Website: walmart
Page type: billing-address
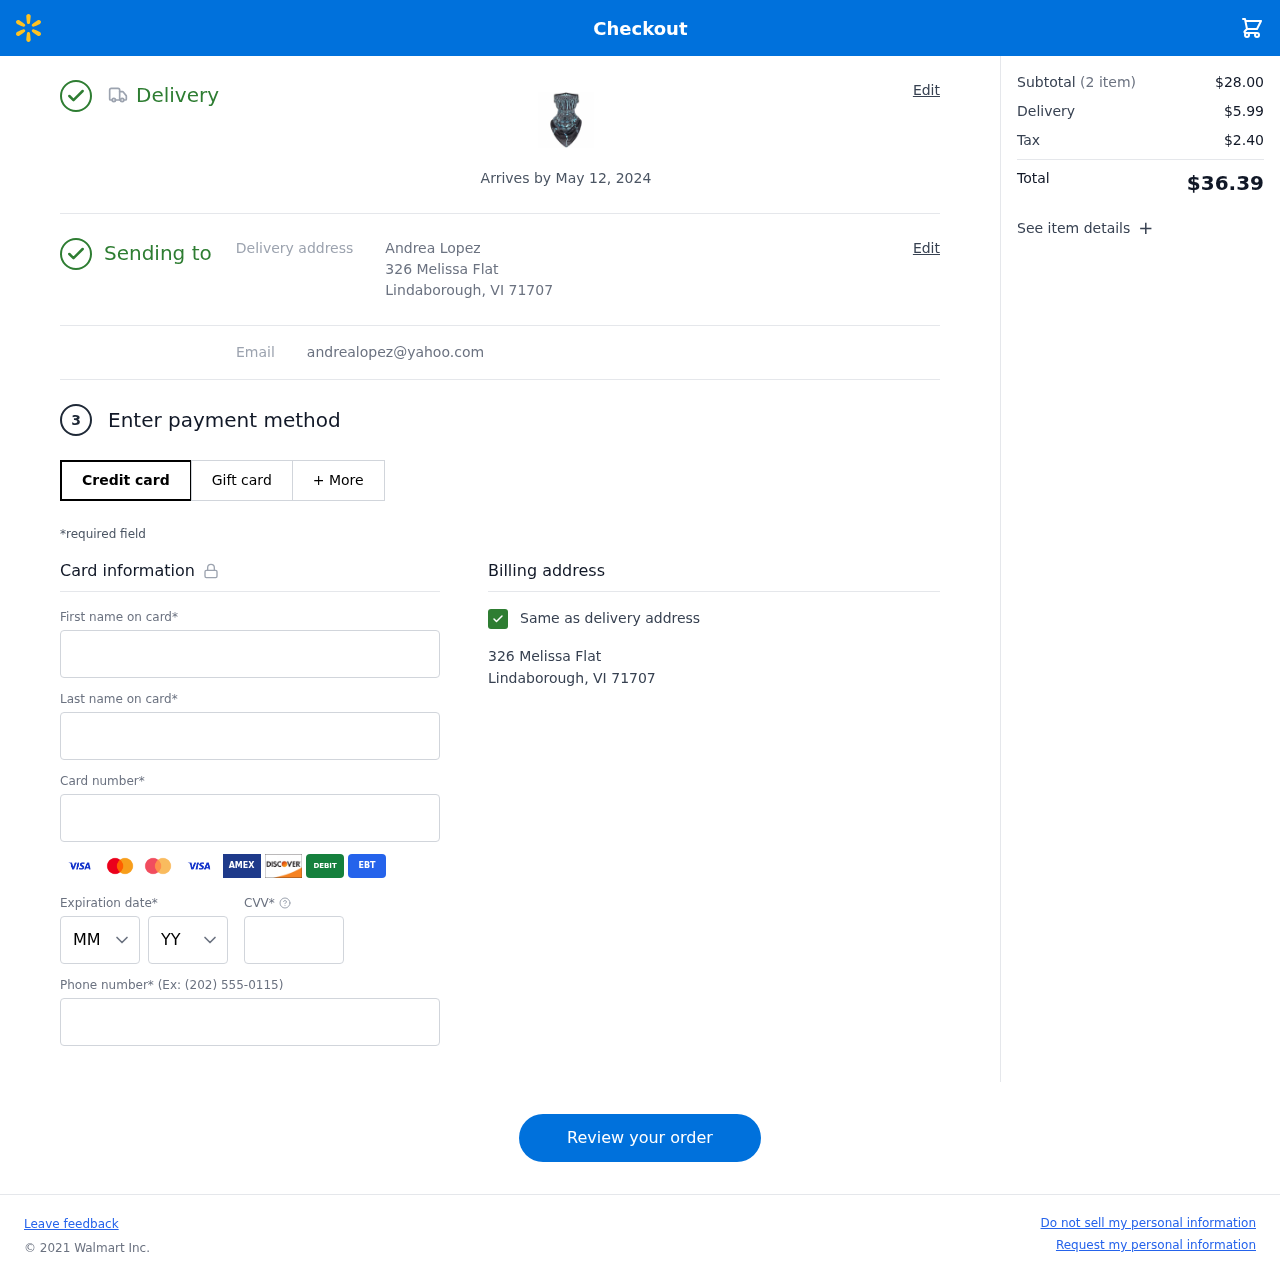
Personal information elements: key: PII_CARD_CVV
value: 464
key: PII_CARD_EXPIRY_MONTH
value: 04
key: PII_CARD_EXPIRY_YEAR
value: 26
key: PII_CARD_NUMBER
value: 4916 1751 2226 7375
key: PII_EMAIL
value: andrealopez@yahoo.com
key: PII_FIRSTNAME
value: Andrea
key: PII_FULLNAME
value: Andrea Lopez
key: PII_LASTNAME
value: Lopez
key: PII_PHONE
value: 9725454702
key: PII_STREET
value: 326 Melissa Flat
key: PII_CITY_STATE_ZIP
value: Lindaborough, VI 71707
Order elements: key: ORDER_DELIVERY_DATE
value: Arrives by May 12, 2024
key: ORDER_NUM_ITEMS
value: (2 item)
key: ORDER_SUBTOTAL
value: $28.00
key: ORDER_SHIPPING_COST
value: $5.99
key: ORDER_TAX
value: $2.40
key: ORDER_TOTAL
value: $36.39